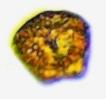
Label: Akashiwo